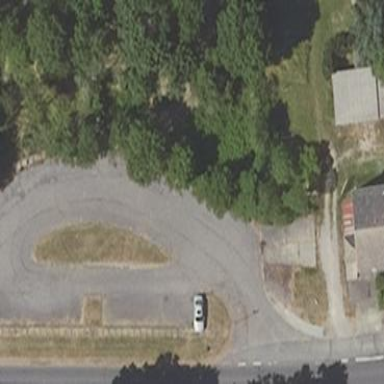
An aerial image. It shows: Parking area with surface.